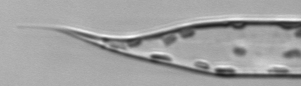
Label: Rhizosolenia